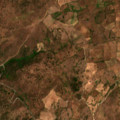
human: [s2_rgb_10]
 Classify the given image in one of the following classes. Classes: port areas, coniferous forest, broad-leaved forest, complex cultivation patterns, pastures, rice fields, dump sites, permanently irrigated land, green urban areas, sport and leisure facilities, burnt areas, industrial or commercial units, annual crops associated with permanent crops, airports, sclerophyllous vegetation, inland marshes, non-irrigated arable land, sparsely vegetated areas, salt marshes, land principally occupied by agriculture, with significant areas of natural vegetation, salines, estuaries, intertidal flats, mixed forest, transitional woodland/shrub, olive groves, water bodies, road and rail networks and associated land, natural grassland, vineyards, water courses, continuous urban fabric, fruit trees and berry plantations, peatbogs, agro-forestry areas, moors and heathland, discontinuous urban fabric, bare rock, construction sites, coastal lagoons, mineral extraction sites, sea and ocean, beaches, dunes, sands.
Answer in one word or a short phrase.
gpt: non-irrigated arable land, olive groves, annual crops associated with permanent crops, agro-forestry areas, broad-leaved forest